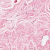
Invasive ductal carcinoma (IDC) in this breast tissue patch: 0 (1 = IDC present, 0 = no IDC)